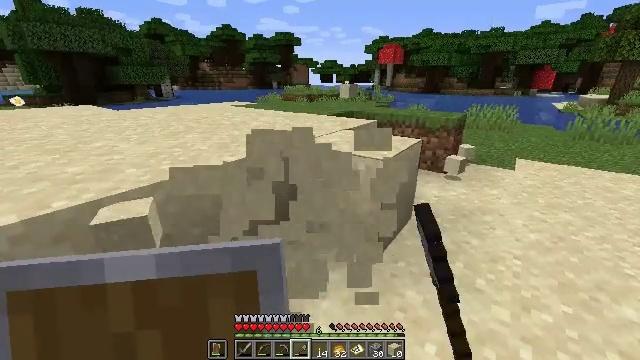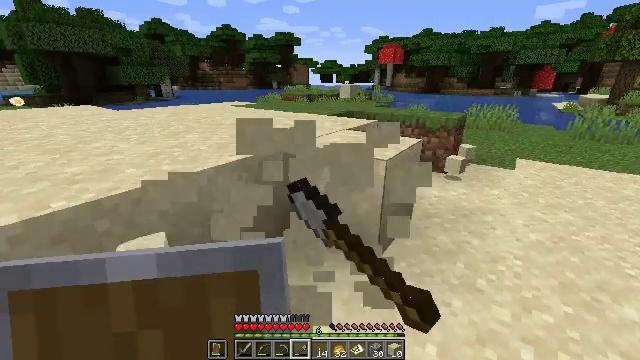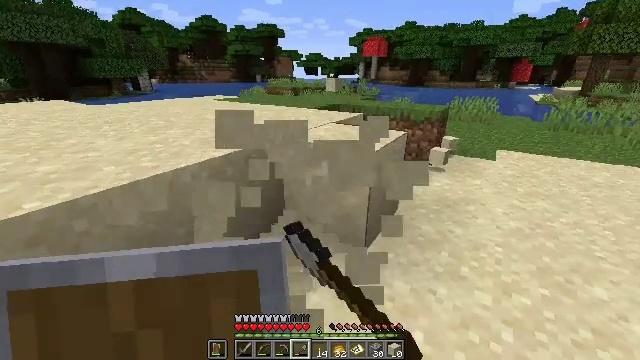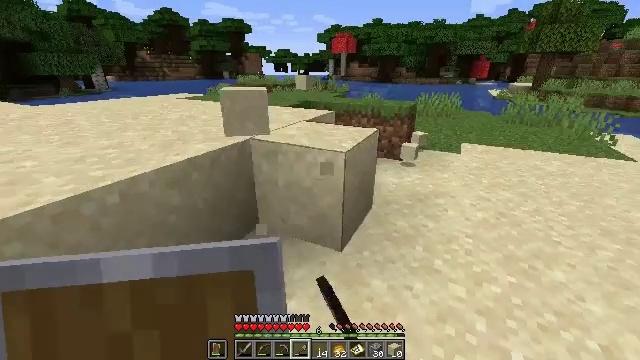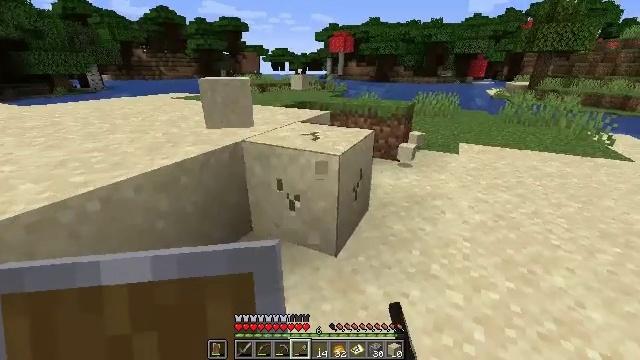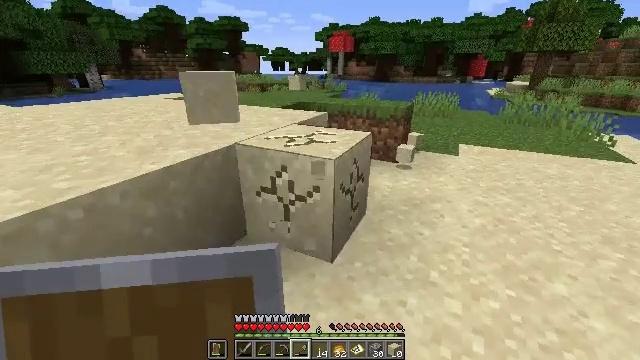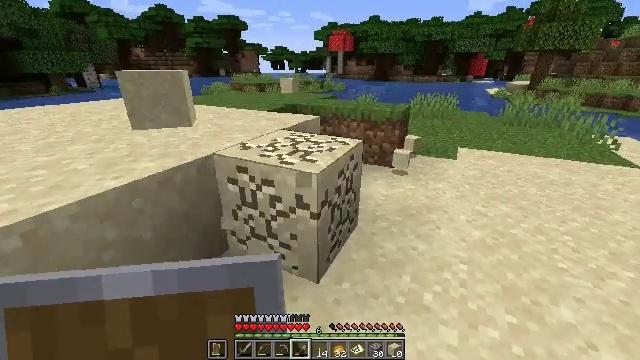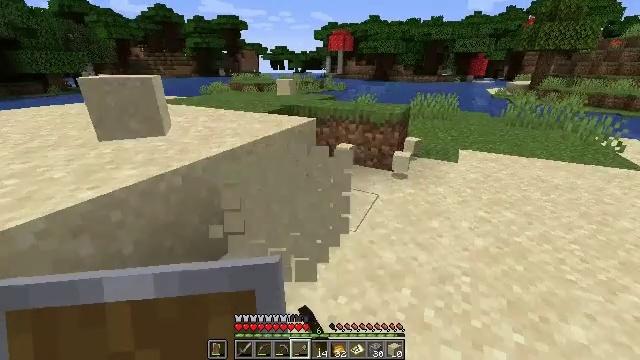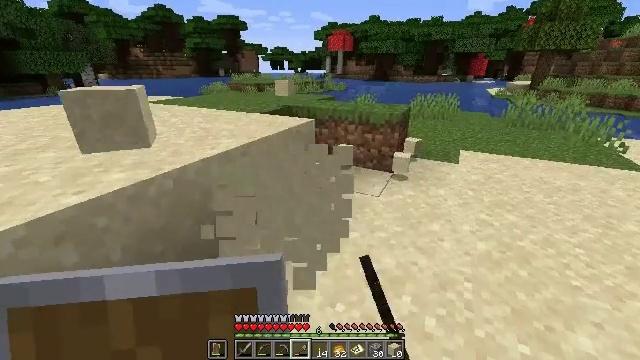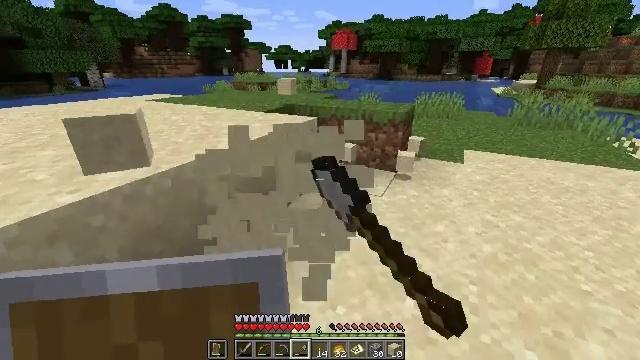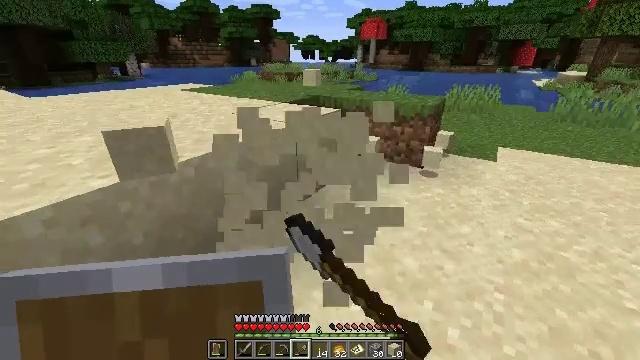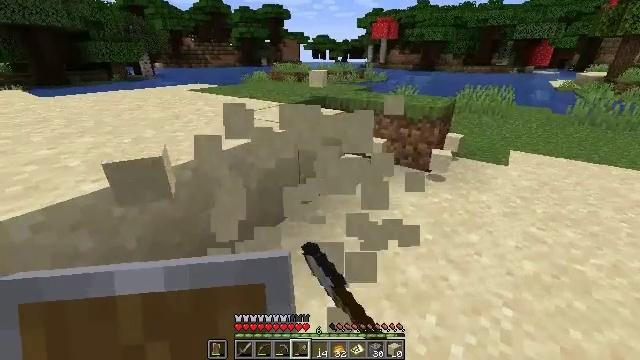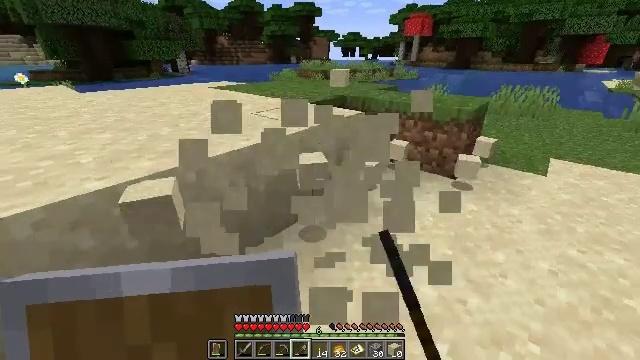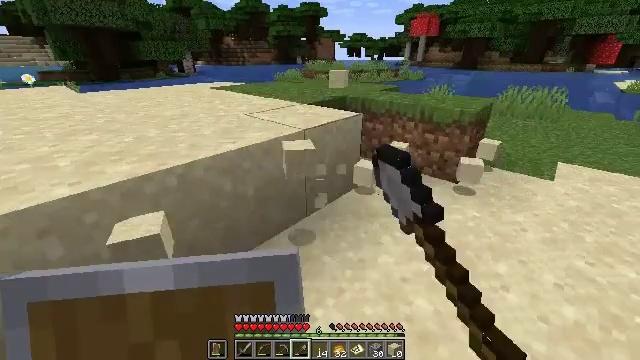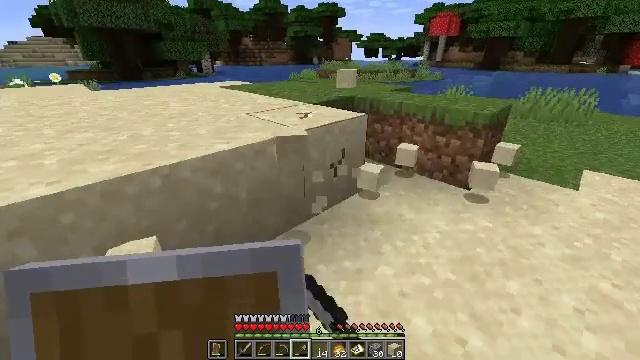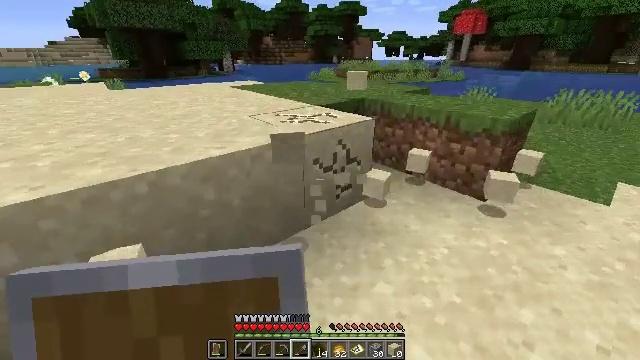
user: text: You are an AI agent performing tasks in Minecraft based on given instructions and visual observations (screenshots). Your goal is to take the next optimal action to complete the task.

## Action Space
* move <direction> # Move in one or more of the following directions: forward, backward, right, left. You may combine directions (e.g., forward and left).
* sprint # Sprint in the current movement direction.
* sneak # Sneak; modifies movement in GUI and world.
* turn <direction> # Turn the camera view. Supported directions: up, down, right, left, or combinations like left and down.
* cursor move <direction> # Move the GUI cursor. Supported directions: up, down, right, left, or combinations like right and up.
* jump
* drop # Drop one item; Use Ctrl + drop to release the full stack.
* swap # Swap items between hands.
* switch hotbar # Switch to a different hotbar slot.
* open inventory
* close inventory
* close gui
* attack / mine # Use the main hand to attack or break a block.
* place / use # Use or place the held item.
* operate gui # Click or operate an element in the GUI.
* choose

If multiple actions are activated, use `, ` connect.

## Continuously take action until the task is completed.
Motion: motion action
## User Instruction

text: Collect sand to make glass.
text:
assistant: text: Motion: attack / mine
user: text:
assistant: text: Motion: turn right and down, attack / mine
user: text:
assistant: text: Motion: move forward, turn right, attack / mine
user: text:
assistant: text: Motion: move forward and move right, attack / mine
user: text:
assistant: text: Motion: move forward and move right, attack / mine
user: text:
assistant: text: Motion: move forward, attack / mine
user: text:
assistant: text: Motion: attack / mine
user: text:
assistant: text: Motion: attack / mine
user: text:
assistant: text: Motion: attack / mine
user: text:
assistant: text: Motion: move forward and move right, turn left and down, attack / mine
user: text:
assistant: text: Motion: move forward and move right, turn left, attack / mine
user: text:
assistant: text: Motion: move forward and move right, turn left, attack / mine
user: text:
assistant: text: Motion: move forward and move right, turn left, attack / mine
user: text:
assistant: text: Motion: move forward and move right, turn left, attack / mine
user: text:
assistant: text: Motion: move forward and move right, turn left, attack / mine
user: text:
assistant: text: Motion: move forward and move right, turn left, attack / mine
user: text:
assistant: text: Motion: move forward and move right, turn left and down, attack / mine
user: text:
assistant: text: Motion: move forward and move right, turn left, attack / mine
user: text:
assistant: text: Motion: move forward and move right, turn left, attack / mine
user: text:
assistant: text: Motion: move forward and move right, turn left, attack / mine
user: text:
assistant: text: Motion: move forward and move right, attack / mine
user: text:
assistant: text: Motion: move right, turn left and down, attack / mine
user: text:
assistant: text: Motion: move right, turn left and down, attack / mine
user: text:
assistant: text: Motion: turn left, attack / mine
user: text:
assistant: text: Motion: turn left, attack / mine
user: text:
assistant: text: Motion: turn left, attack / mine
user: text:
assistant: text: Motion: attack / mine
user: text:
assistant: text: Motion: turn left, attack / mine
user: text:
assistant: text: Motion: attack / mine
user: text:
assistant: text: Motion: attack / mine